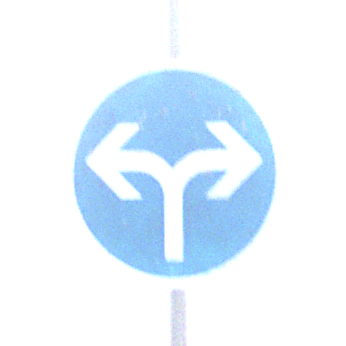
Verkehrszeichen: VorgeschriebeneFahrtrichtungRechtsOderLinks
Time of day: Midday
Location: Outdoor (Nature)
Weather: PartlyCloudy
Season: NotSpecified
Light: Natural